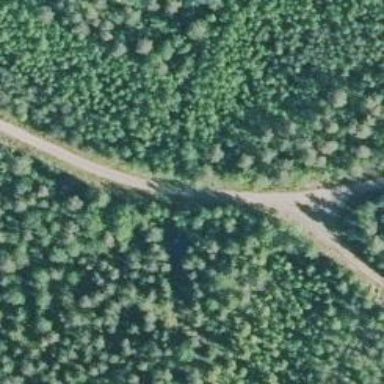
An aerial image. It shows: Unclassified road.